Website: lowes
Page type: store-pickup
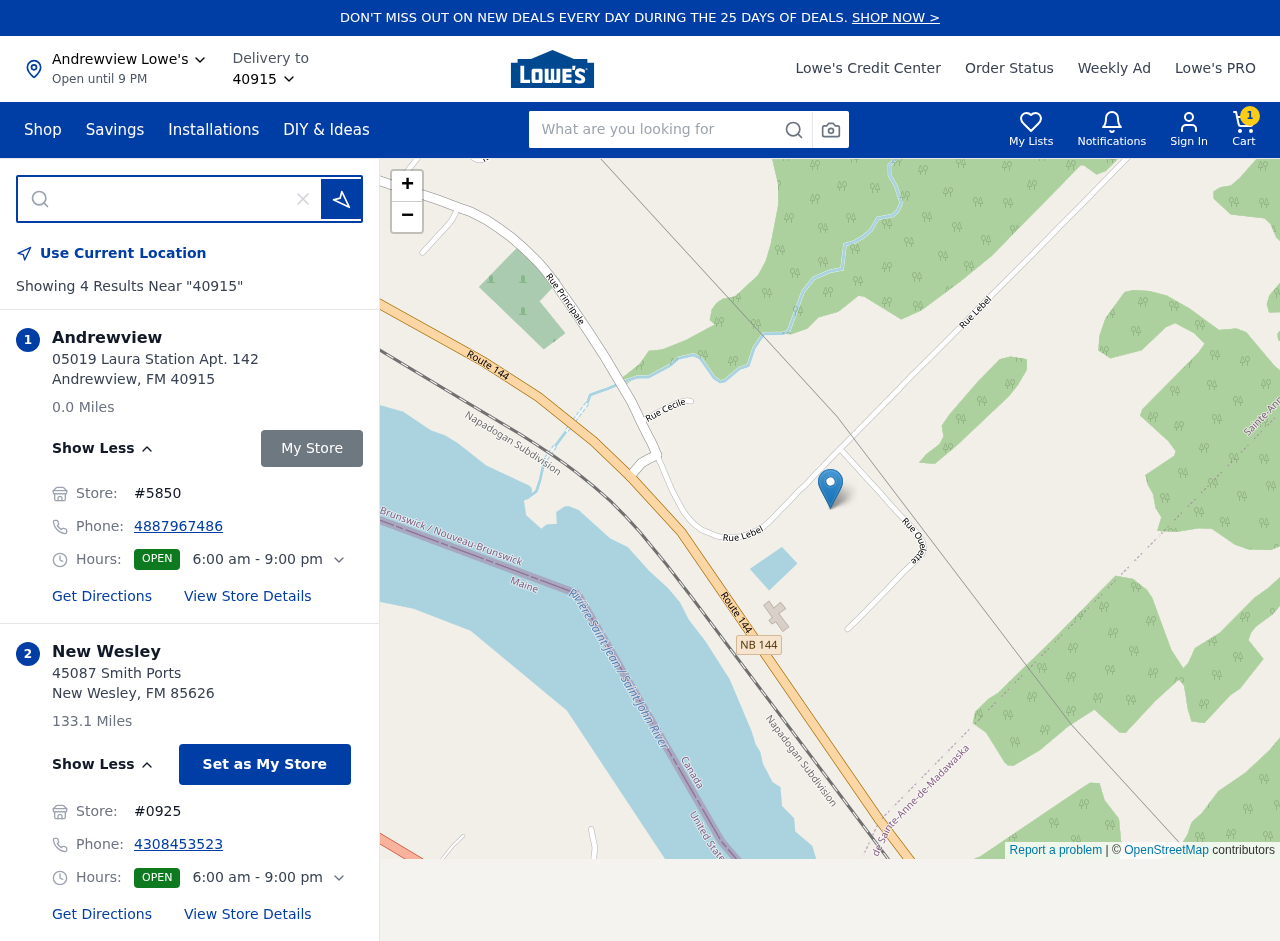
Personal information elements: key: PII_CITY
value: Andrewview
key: PII_CITY2
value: New Wesley
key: PII_LOCATION1_STREET
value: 05019 Laura Station Apt. 142
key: PII_LOCATION2_POSTCODE
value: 85626
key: PII_LOCATION2_STREET
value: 45087 Smith Ports
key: PII_PHONE
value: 4887967486
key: PII_PHONE_ALT
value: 4308453523
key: PII_POSTCODE
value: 40915
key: PII_STATE_ABBR
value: FM
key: PII_POSTCODE3
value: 40915
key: PII_POSTCODE_FULL
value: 40915
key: PII_POSTCODE_NUMERIC
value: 40915
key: PII_STATE_ABBR2
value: FM
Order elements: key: ORDER_NUM_ITEMS
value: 1
Search elements: key: HEADER_SEARCH
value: What are you looking for
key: SEARCH_STORE_LOCATION
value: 40915